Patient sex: M
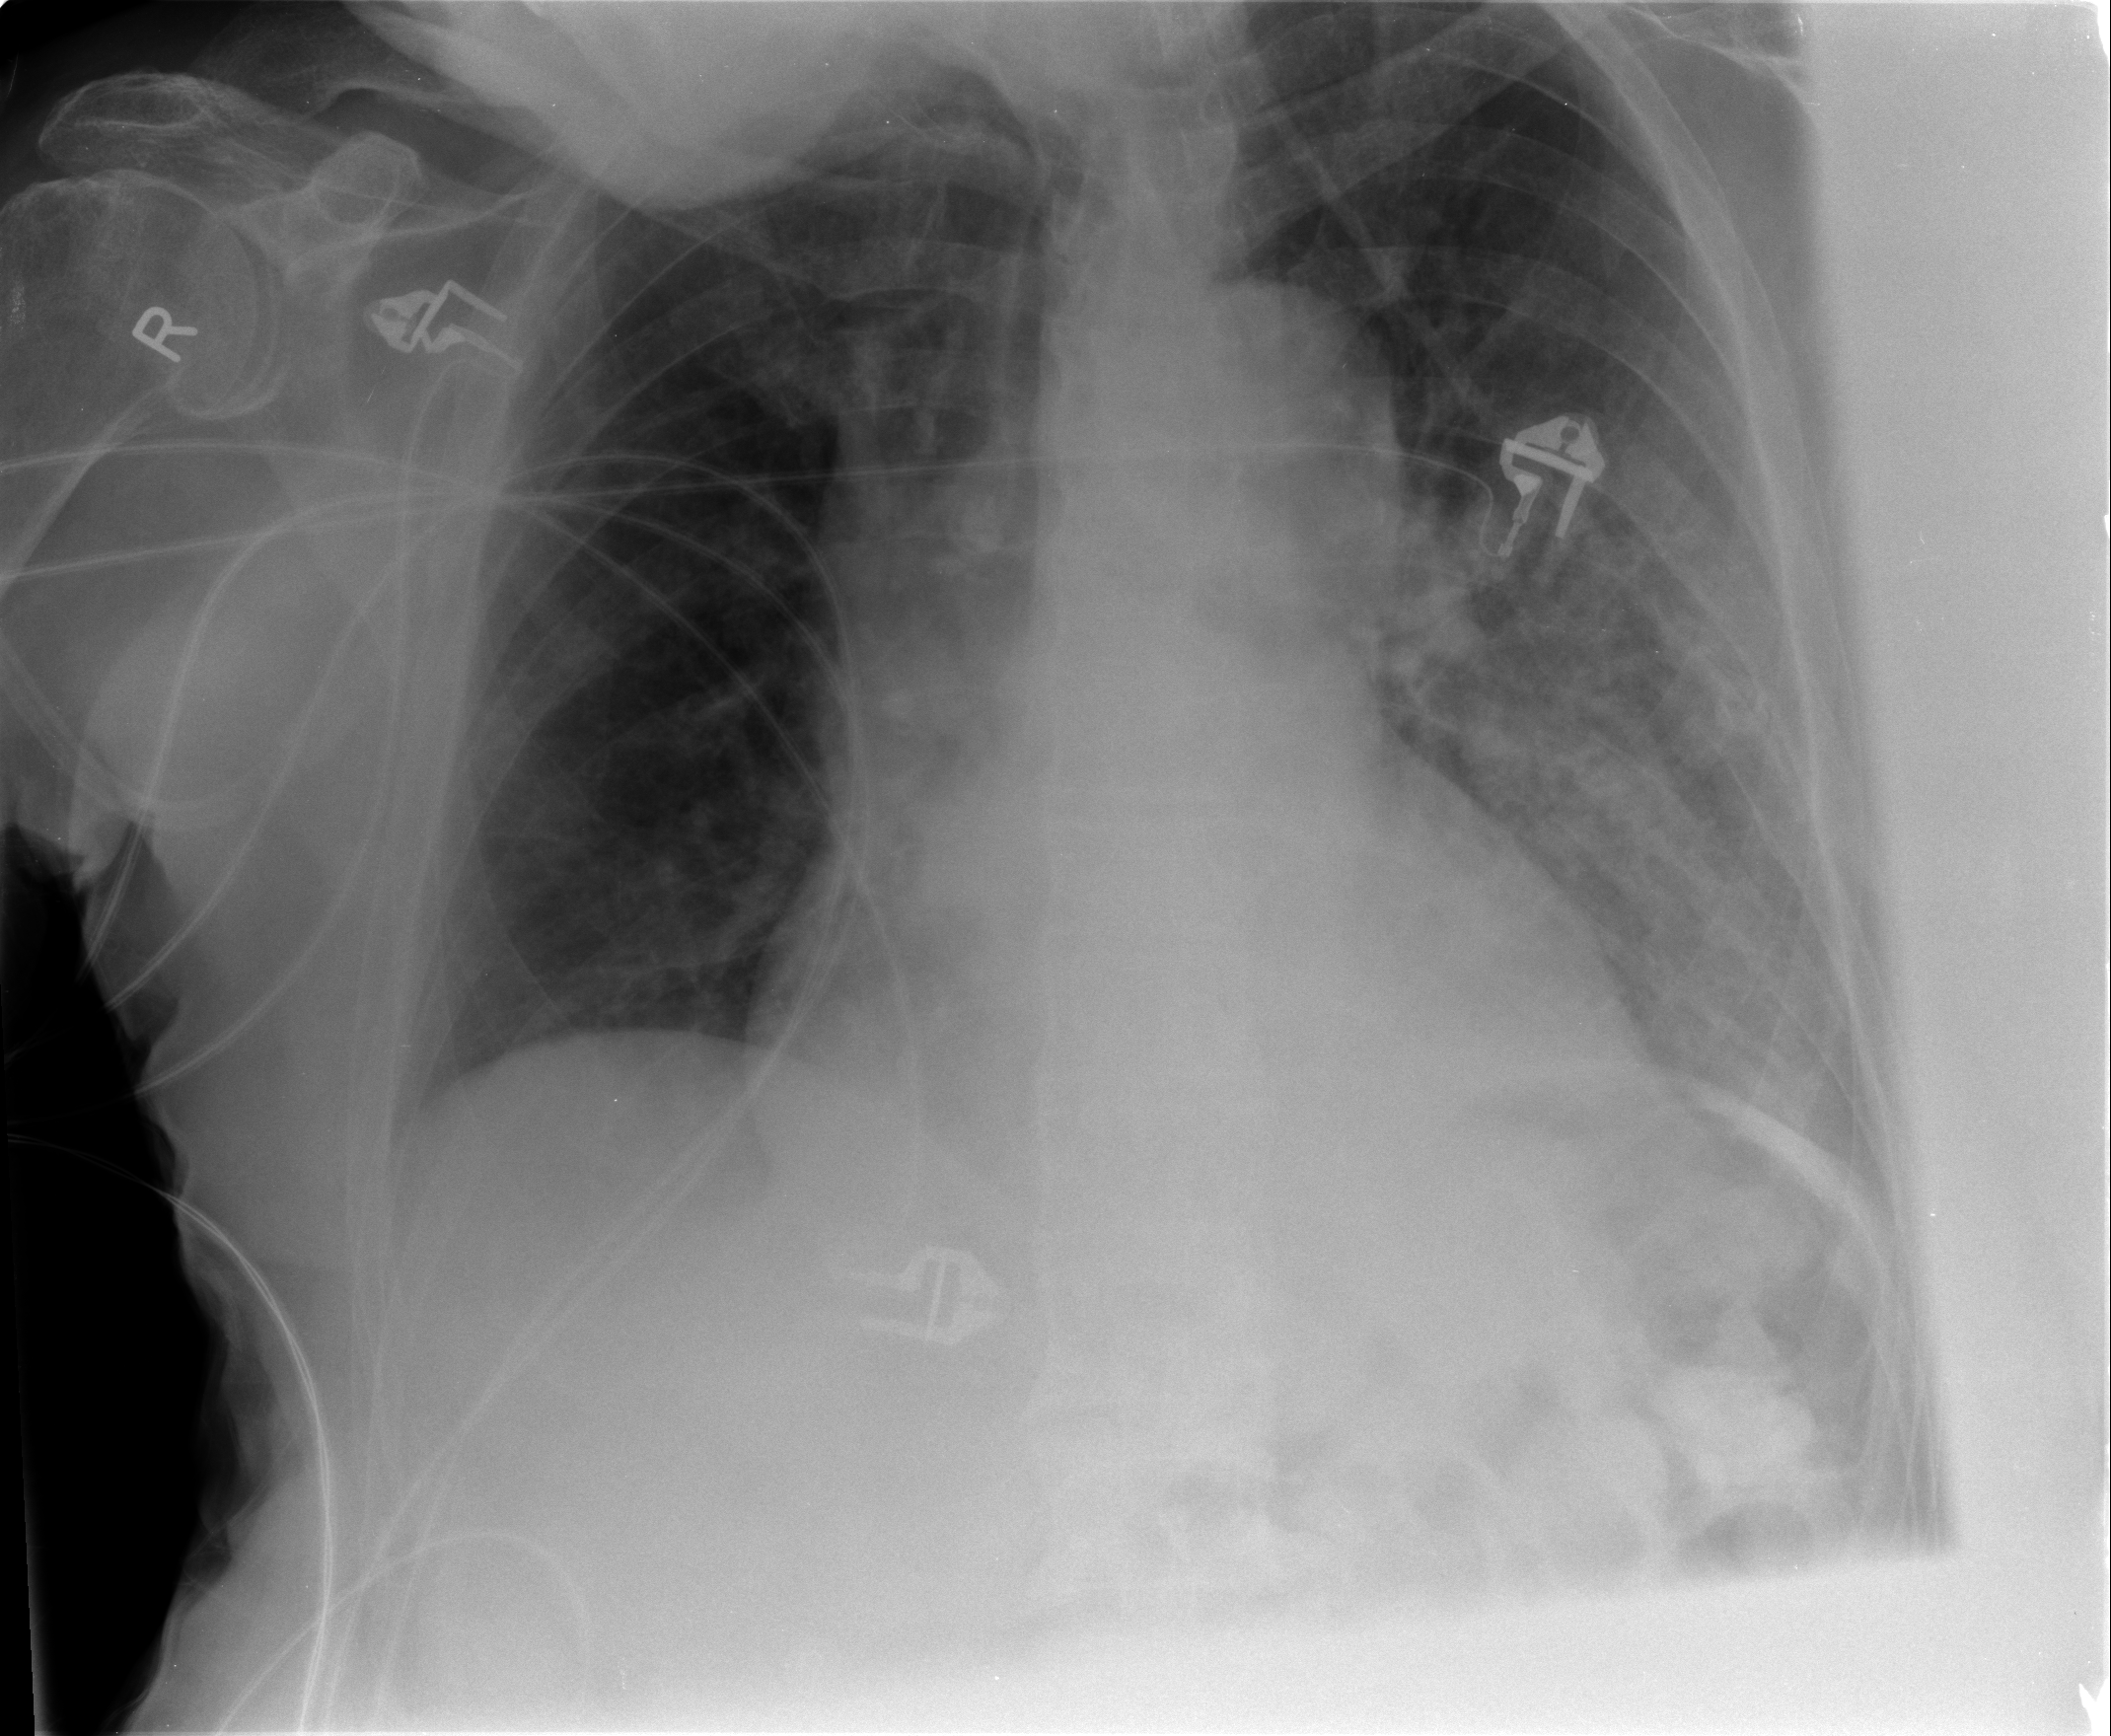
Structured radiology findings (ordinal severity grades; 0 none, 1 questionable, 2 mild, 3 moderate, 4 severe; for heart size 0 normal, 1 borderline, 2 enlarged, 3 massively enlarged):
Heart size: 0
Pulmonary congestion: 1
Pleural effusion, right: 0
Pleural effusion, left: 0
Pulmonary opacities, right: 0
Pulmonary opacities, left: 2
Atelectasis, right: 1
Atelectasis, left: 1